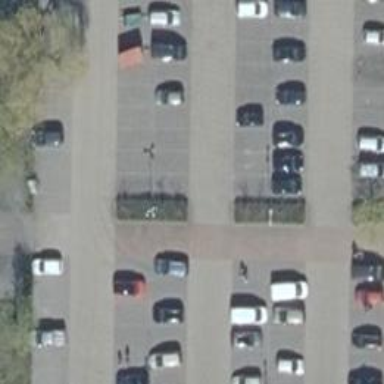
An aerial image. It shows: Road serving as parking aisle.